Interaction volume radius: 10 \u00c5
Interaction volume height: 20 \u00c5
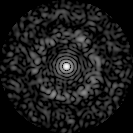
Disorder parameter: 0.823